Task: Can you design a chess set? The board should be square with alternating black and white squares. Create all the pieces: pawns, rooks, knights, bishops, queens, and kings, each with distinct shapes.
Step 956:
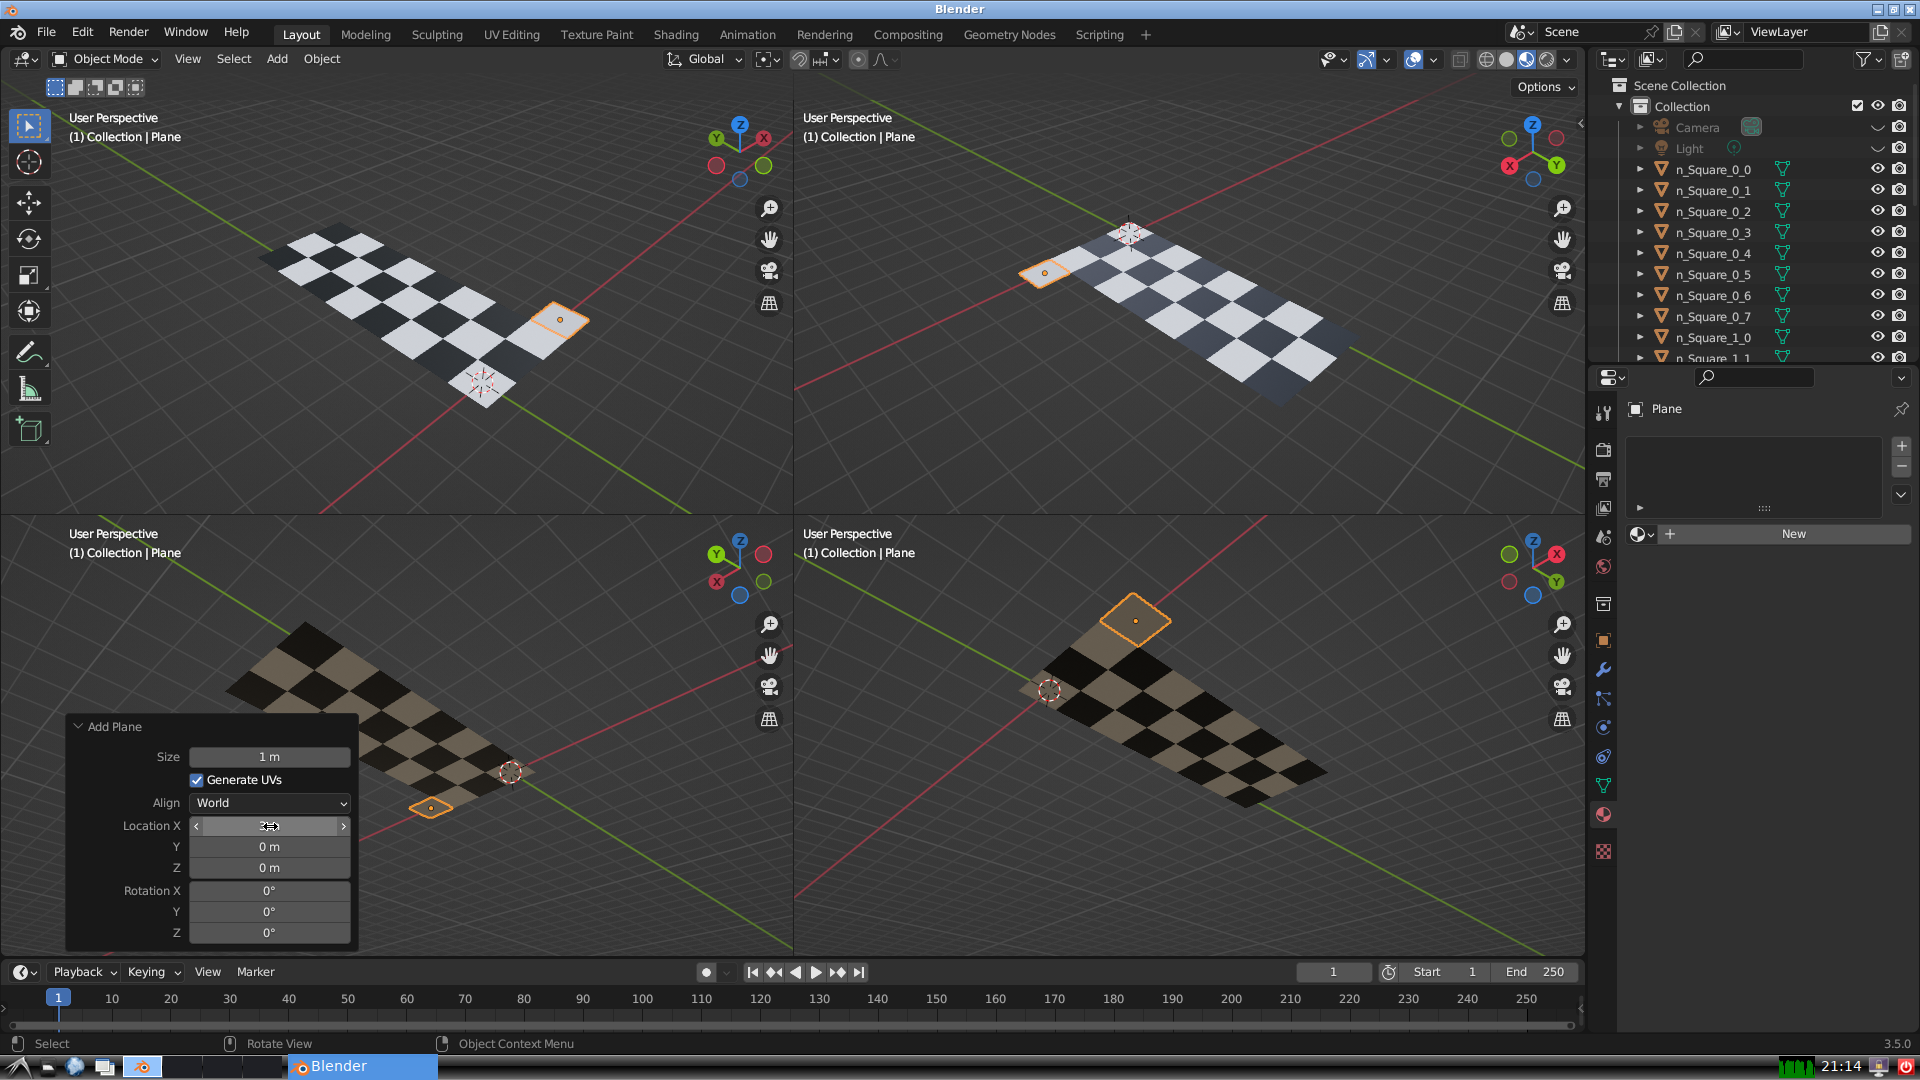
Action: {"mouse_move": [270, 846]}